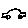
Label: car